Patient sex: M
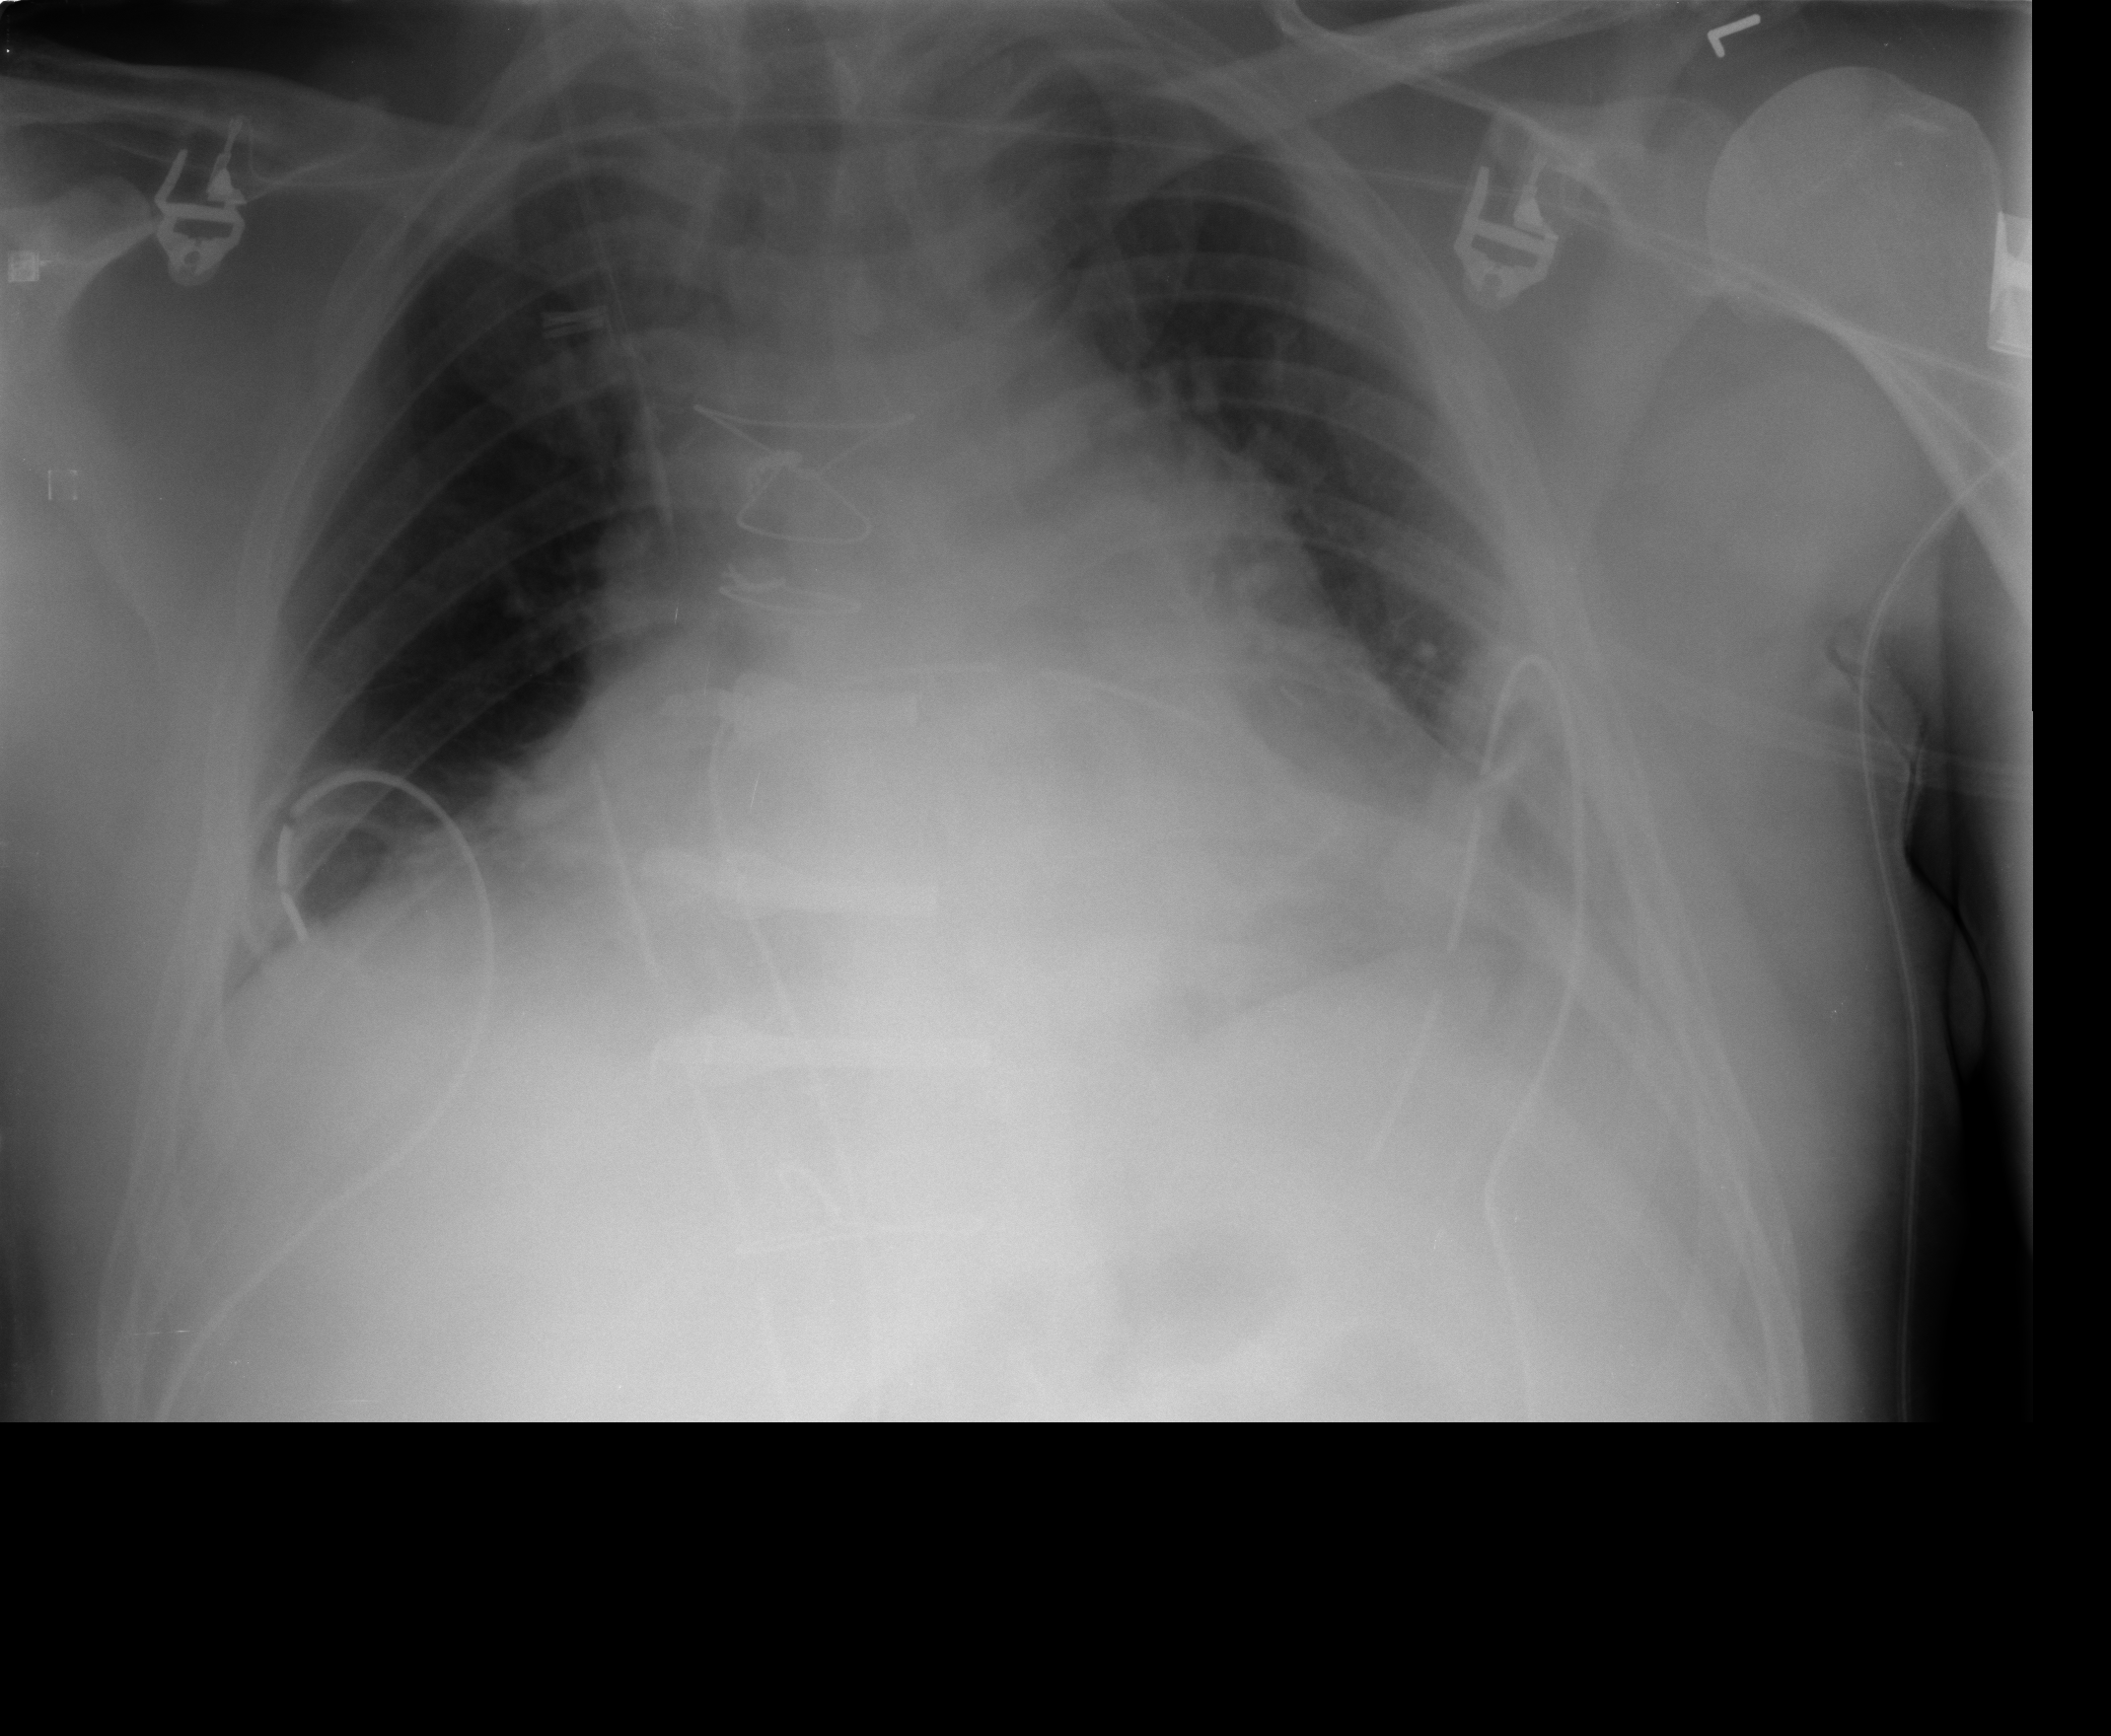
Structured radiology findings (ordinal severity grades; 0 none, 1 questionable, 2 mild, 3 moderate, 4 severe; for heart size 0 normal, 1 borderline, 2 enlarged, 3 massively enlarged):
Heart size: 0
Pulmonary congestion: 0
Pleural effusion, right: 0
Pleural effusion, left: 0
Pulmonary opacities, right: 0
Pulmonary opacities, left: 0
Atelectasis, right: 2
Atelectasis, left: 2